Question: I am attempting to achieve an effect similar to the image below:

However, I am struggling to get the sub menu aligned, and get the width of the sub menu to be the same as the full navigation bar:
'''
body {
width: 1000px;
margin: 0 auto;
overflow-x: hidden;
}
.item {
float: left;
position: relative;
}
.item a {
padding: 10px;
border: 1px black solid;
margin: 1px;
display: block;
width: 100px;
}
.item .all-subs {
display: none;
position: absolute;
background: red;
width:100%;
}
.item .sub-items {
float: left;
margin: 0 1%;
width: 30%;
}
.item:hover {
background-color: green;
}
.item:hover > .all-subs {
display: block;
}
'''
'''
<body>
<div class="nav">
<div class="item">
<a href="#">Item 1</a>
<div class="all-subs">
<div class="sub-items">
<h2>Sub Item List 1</h2>
<div class="sub-item">
Sub 1
</div>
<div class="sub-item">
Sub 2
</div>
<div class="sub-item">
Sub 3
</div>
<div class="sub-item">
Sub 4
</div>
<div class="sub-item">
Sub 5
</div>
<div class="sub-item">
Sub 6
</div>
</div>
<div class="sub-items">
<h2>Sub Item List 2</h2>
<div class="sub-item">
Sub 1
</div>
<div class="sub-item">
Sub 2
</div>
</div>
<div class="sub-items">
<h2>Sub Item List 3</h2>
<div class="sub-item">
Sub 1
</div>
<div class="sub-item">
Sub 2
</div>
</div>
</div>
</div>
</div>
<div class="item">
<a href="#">Item 2</a>
<div class="all-subs">
<div class="sub-items">
<h2>Sub Item List 1</h2>
<div class="sub-item">
Sub 1
</div>
<div class="sub-item">
Sub 2
</div>
<div class="sub-item">
Sub 3
</div>
<div class="sub-item">
Sub 4
</div>
<div class="sub-item">
Sub 5
</div>
<div class="sub-item">
Sub 6
</div>
</div>
<div class="sub-items">
<h2>Sub Item List 2</h2>
<div class="sub-item">
Sub 1
</div>
<div class="sub-item">
Sub 2
</div>
</div>
<div class="sub-items">
<h2>Sub Item List 3</h2>
<div class="sub-item">
Sub 1
</div>
<div class="sub-item">
Sub 2
</div>
</div>
</div>
</div>
<div class="item">
<a href="#">Item 3</a>
<div class="all-subs">
<div class="sub-items">
<h2>Sub Item List 1</h2>
<div class="sub-item">
Sub 1
</div>
<div class="sub-item">
Sub 2
</div>
<div class="sub-item">
Sub 3
</div>
<div class="sub-item">
Sub 4
</div>
<div class="sub-item">
Sub 5
</div>
<div class="sub-item">
Sub 6
</div>
</div>
<div class="sub-items">
<h2>Sub Item List 2</h2>
<div class="sub-item">
Sub 1
</div>
<div class="sub-item">
Sub 2
</div>
</div>
<div class="sub-items">
<h2>Sub Item List 3</h2>
<div class="sub-item">
Sub 1
</div>
<div class="sub-item">
Sub 2
</div>
</div>
</div>
</div>
<div class="item">
<a href="#">Item 4</a>
<div class="all-subs">
<div class="sub-items">
<h2>Sub Item List 1</h2>
<div class="sub-item">
Sub 1
</div>
<div class="sub-item">
Sub 2
</div>
<div class="sub-item">
Sub 3
</div>
<div class="sub-item">
Sub 4
</div>
<div class="sub-item">
Sub 5
</div>
<div class="sub-item">
Sub 6
</div>
</div>
<div class="sub-items">
<h2>Sub Item List 2</h2>
<div class="sub-item">
Sub 1
</div>
<div class="sub-item">
Sub 2
</div>
</div>
<div class="sub-items">
<h2>Sub Item List 3</h2>
<div class="sub-item">
Sub 1
</div>
<div class="sub-item">
Sub 2
</div>
</div>
</div>
</div>
<div class="item">
<a href="#">Item 4</a>
<div class="all-subs">
<div class="sub-items">
<h2>Sub Item List 1</h2>
<div class="sub-item">
Sub 1
</div>
<div class="sub-item">
Sub 2
</div>
<div class="sub-item">
Sub 3
</div>
<div class="sub-item">
Sub 4
</div>
<div class="sub-item">
Sub 5
</div>
<div class="sub-item">
Sub 6
</div>
</div>
<div class="sub-items">
<h2>Sub Item List 2</h2>
<div class="sub-item">
Sub 1
</div>
<div class="sub-item">
Sub 2
</div>
</div>
<div class="sub-items">
<h2>Sub Item List 3</h2>
<div class="sub-item">
Sub 1
</div>
<div class="sub-item">
Sub 2
</div>
</div>
</div>
</div>
<div class="item">
<a href="#">Item 5</a>
<div class="all-subs">
<div class="sub-items">
<h2>Sub Item List 1</h2>
<div class="sub-item">
Sub 1
</div>
<div class="sub-item">
Sub 2
</div>
<div class="sub-item">
Sub 3
</div>
<div class="sub-item">
Sub 4
</div>
<div class="sub-item">
Sub 5
</div>
<div class="sub-item">
Sub 6
</div>
</div>
<div class="sub-items">
<h2>Sub Item List 2</h2>
<div class="sub-item">
Sub 1
</div>
<div class="sub-item">
Sub 2
</div>
</div>
<div class="sub-items">
<h2>Sub Item List 3</h2>
<div class="sub-item">
Sub 1
</div>
<div class="sub-item">
Sub 2
</div>
</div>
</div>
</div>
</body>
'''
With the sub menu's width set to 100%, it inherits the width of the parent div (as expected). Also, the alignment of the sub menu is level with the parent div. Is there any way to alter this behavior with CSS?
I am hoping that this will make my navigation bar responsive (to a certain extent - tablets and mobiles will need to be altered)
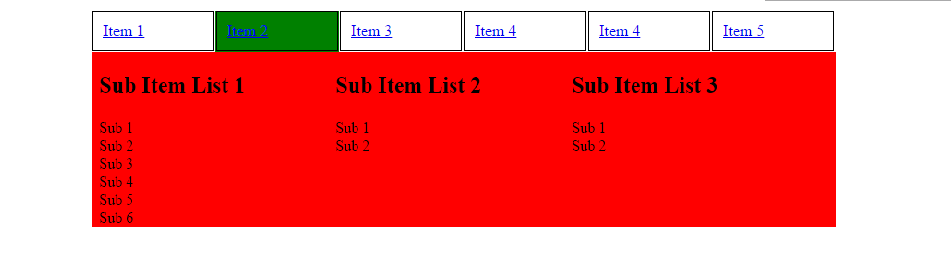
Answer: Position your '.nav' relatively and give it a 'width', remove 'position: relative' from '.item' so that the '.all-subs' take full 'width' of '.nav'.
<URL>
'''
body {
width: 1000px;
margin: 0 auto;
overflow-x: hidden;
}
.nav {
position: relative;
width: 744px;
}
.item {
float: left;
}
.item a {
padding: 10px;
border: 1px black solid;
margin: 1px;
display: block;
width: 100px;
}
.item .all-subs {
display: none;
position: absolute;
background: red;
width: 100%;
left: 0;
}
.item .sub-items {
float: left;
margin: 0 1%;
width: 30%;
}
.item:hover {
background-color: green;
}
.item:hover > .all-subs {
display: block;
}
'''
'''
<body>
<div class="nav">
<div class="item">
<a href="#">Item 1</a>
<div class="all-subs">
<div class="sub-items">
<h2>Sub Item List 1</h2>
<div class="sub-item">
Sub 1
</div>
<div class="sub-item">
Sub 2
</div>
<div class="sub-item">
Sub 3
</div>
<div class="sub-item">
Sub 4
</div>
<div class="sub-item">
Sub 5
</div>
<div class="sub-item">
Sub 6
</div>
</div>
<div class="sub-items">
<h2>Sub Item List 2</h2>
<div class="sub-item">
Sub 1
</div>
<div class="sub-item">
Sub 2
</div>
</div>
<div class="sub-items">
<h2>Sub Item List 3</h2>
<div class="sub-item">
Sub 1
</div>
<div class="sub-item">
Sub 2
</div>
</div>
</div>
</div>
<div class="item">
<a href="#">Item 2</a>
<div class="all-subs">
<div class="sub-items">
<h2>Sub Item List 1</h2>
<div class="sub-item">
Sub 1
</div>
<div class="sub-item">
Sub 2
</div>
<div class="sub-item">
Sub 3
</div>
<div class="sub-item">
Sub 4
</div>
<div class="sub-item">
Sub 5
</div>
<div class="sub-item">
Sub 6
</div>
</div>
<div class="sub-items">
<h2>Sub Item List 2</h2>
<div class="sub-item">
Sub 1
</div>
<div class="sub-item">
Sub 2
</div>
</div>
<div class="sub-items">
<h2>Sub Item List 3</h2>
<div class="sub-item">
Sub 1
</div>
<div class="sub-item">
Sub 2
</div>
</div>
</div>
</div>
<div class="item">
<a href="#">Item 3</a>
<div class="all-subs">
<div class="sub-items">
<h2>Sub Item List 1</h2>
<div class="sub-item">
Sub 1
</div>
<div class="sub-item">
Sub 2
</div>
<div class="sub-item">
Sub 3
</div>
<div class="sub-item">
Sub 4
</div>
<div class="sub-item">
Sub 5
</div>
<div class="sub-item">
Sub 6
</div>
</div>
<div class="sub-items">
<h2>Sub Item List 2</h2>
<div class="sub-item">
Sub 1
</div>
<div class="sub-item">
Sub 2
</div>
</div>
<div class="sub-items">
<h2>Sub Item List 3</h2>
<div class="sub-item">
Sub 1
</div>
<div class="sub-item">
Sub 2
</div>
</div>
</div>
</div>
<div class="item">
<a href="#">Item 4</a>
<div class="all-subs">
<div class="sub-items">
<h2>Sub Item List 1</h2>
<div class="sub-item">
Sub 1
</div>
<div class="sub-item">
Sub 2
</div>
<div class="sub-item">
Sub 3
</div>
<div class="sub-item">
Sub 4
</div>
<div class="sub-item">
Sub 5
</div>
<div class="sub-item">
Sub 6
</div>
</div>
<div class="sub-items">
<h2>Sub Item List 2</h2>
<div class="sub-item">
Sub 1
</div>
<div class="sub-item">
Sub 2
</div>
</div>
<div class="sub-items">
<h2>Sub Item List 3</h2>
<div class="sub-item">
Sub 1
</div>
<div class="sub-item">
Sub 2
</div>
</div>
</div>
</div>
<div class="item">
<a href="#">Item 4</a>
<div class="all-subs">
<div class="sub-items">
<h2>Sub Item List 1</h2>
<div class="sub-item">
Sub 1
</div>
<div class="sub-item">
Sub 2
</div>
<div class="sub-item">
Sub 3
</div>
<div class="sub-item">
Sub 4
</div>
<div class="sub-item">
Sub 5
</div>
<div class="sub-item">
Sub 6
</div>
</div>
<div class="sub-items">
<h2>Sub Item List 2</h2>
<div class="sub-item">
Sub 1
</div>
<div class="sub-item">
Sub 2
</div>
</div>
<div class="sub-items">
<h2>Sub Item List 3</h2>
<div class="sub-item">
Sub 1
</div>
<div class="sub-item">
Sub 2
</div>
</div>
</div>
</div>
<div class="item">
<a href="#">Item 5</a>
<div class="all-subs">
<div class="sub-items">
<h2>Sub Item List 1</h2>
<div class="sub-item">
Sub 1
</div>
<div class="sub-item">
Sub 2
</div>
<div class="sub-item">
Sub 3
</div>
<div class="sub-item">
Sub 4
</div>
<div class="sub-item">
Sub 5
</div>
<div class="sub-item">
Sub 6
</div>
</div>
<div class="sub-items">
<h2>Sub Item List 2</h2>
<div class="sub-item">
Sub 1
</div>
<div class="sub-item">
Sub 2
</div>
</div>
<div class="sub-items">
<h2>Sub Item List 3</h2>
<div class="sub-item">
Sub 1
</div>
<div class="sub-item">
Sub 2
</div>
</div>
</div>
</div>
</div>
</body>
'''